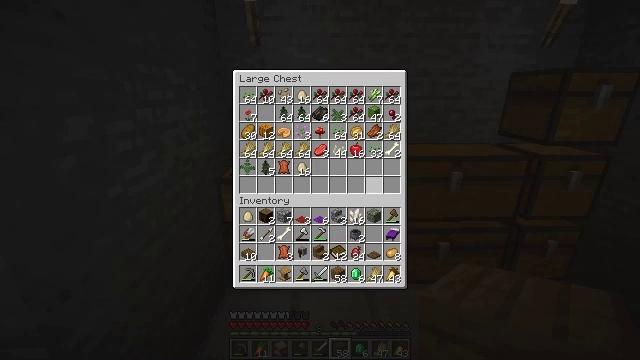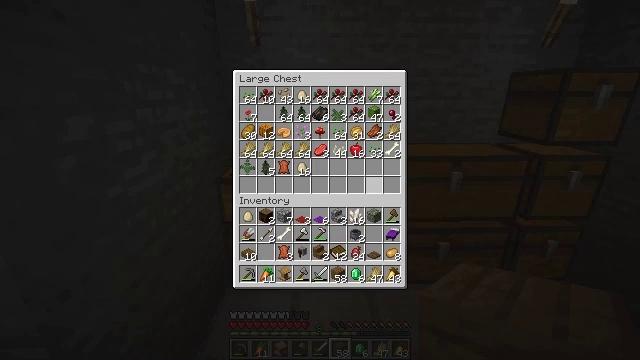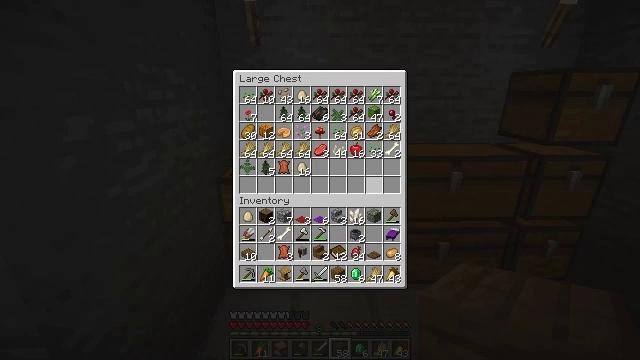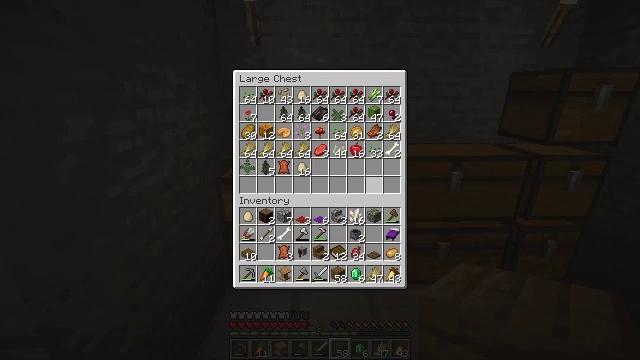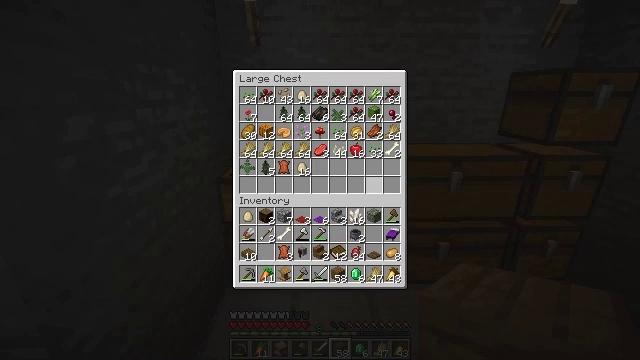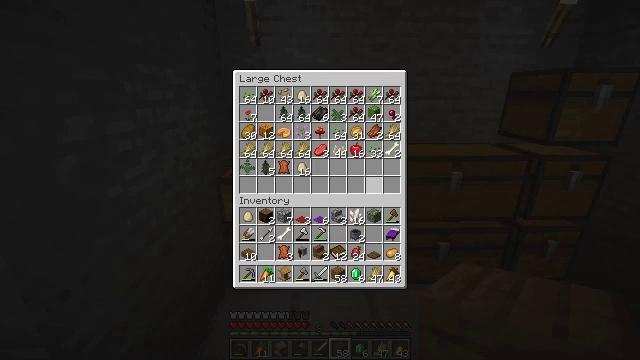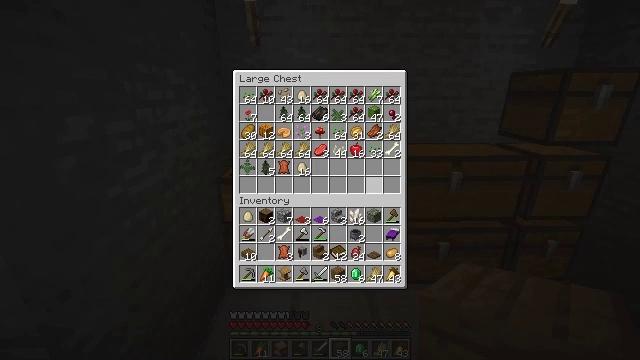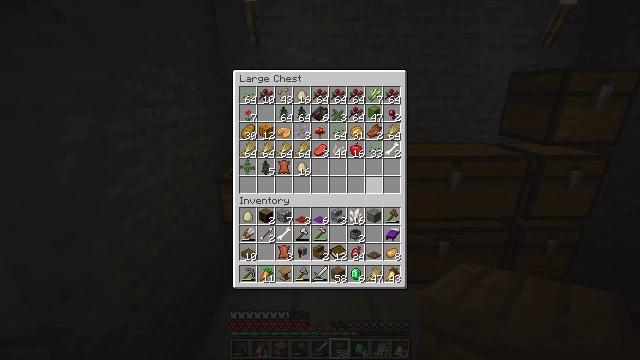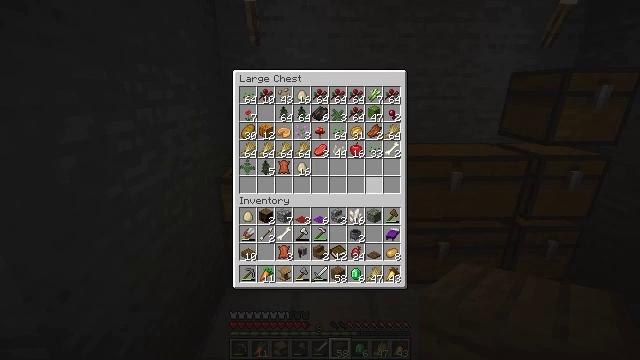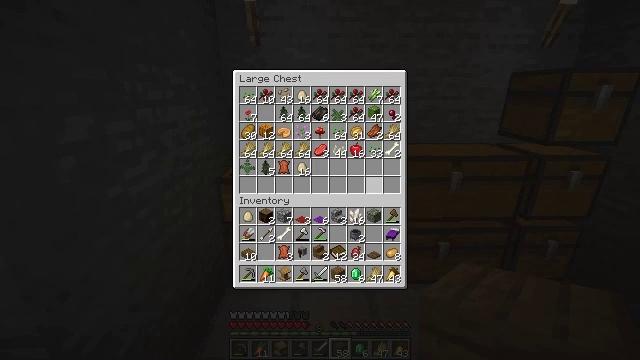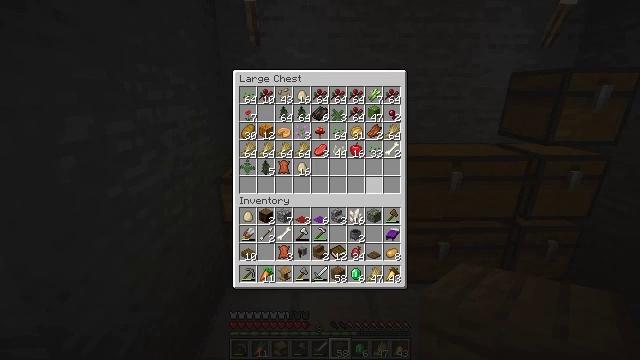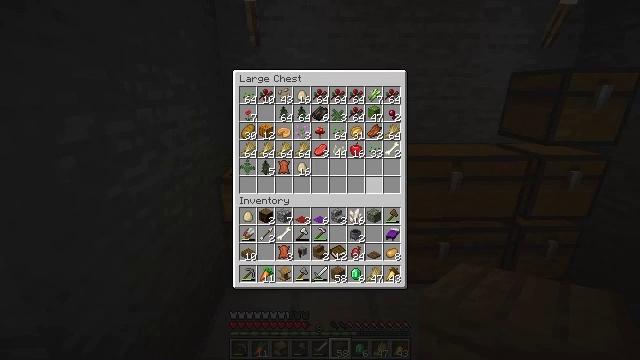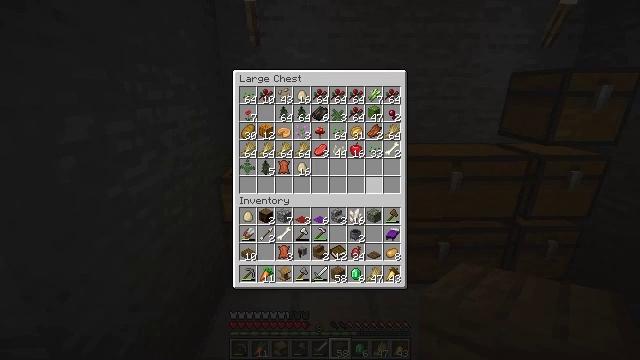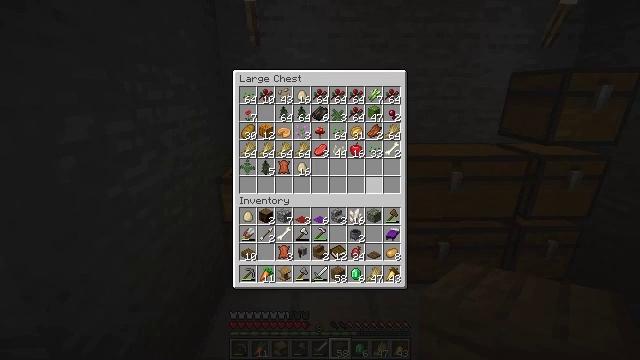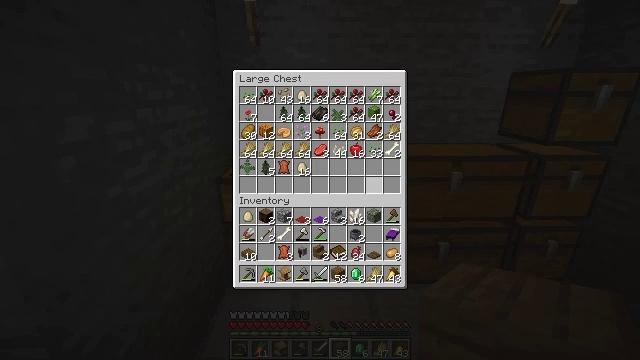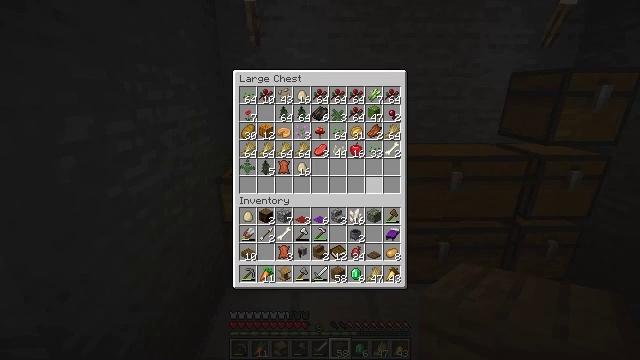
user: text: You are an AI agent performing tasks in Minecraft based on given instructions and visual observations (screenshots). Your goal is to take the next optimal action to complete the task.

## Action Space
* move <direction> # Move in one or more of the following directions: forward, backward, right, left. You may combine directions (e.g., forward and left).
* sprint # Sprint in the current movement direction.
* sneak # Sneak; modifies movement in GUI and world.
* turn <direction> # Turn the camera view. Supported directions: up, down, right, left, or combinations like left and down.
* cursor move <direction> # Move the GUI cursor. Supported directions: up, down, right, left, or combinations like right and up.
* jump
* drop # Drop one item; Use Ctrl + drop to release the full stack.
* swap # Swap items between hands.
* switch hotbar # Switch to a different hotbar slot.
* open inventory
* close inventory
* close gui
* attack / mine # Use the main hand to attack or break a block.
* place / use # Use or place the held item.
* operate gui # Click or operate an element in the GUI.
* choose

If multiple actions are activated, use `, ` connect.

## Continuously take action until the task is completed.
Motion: motion action
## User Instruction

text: Collect some bamboo.
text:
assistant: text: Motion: no_op
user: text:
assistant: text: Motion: no_op
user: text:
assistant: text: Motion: no_op
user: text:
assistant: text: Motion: no_op
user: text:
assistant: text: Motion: no_op
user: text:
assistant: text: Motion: no_op
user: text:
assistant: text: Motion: no_op
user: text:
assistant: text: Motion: no_op
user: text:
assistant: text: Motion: no_op
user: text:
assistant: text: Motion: no_op
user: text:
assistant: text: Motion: no_op
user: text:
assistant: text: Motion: no_op
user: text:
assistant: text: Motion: no_op
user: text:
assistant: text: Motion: no_op
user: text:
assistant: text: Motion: no_op
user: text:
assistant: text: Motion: no_op
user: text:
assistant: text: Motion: no_op
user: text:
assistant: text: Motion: no_op
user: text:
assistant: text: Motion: no_op
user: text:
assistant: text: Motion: no_op
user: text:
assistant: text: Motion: no_op
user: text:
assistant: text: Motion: no_op
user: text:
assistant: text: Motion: no_op
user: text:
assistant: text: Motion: no_op
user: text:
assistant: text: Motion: no_op
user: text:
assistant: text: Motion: no_op
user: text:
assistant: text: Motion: no_op
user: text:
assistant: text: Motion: no_op
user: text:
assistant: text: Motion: no_op
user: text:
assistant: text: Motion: no_op